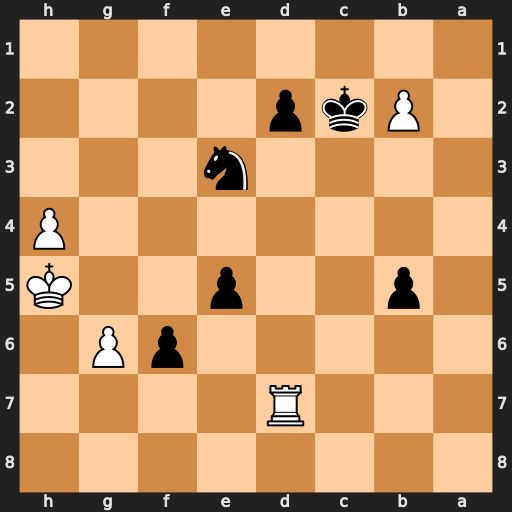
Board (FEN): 8/3R4/5pP1/1p2p2K/7P/4n3/1Pkp4/8
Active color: b
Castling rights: -
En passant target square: -
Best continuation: Nf5 Rxd2+ Kxd2